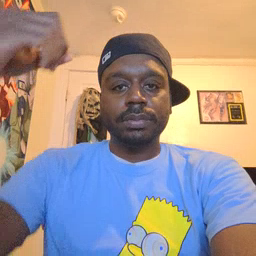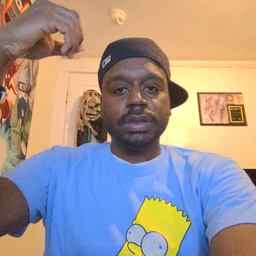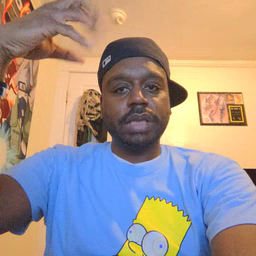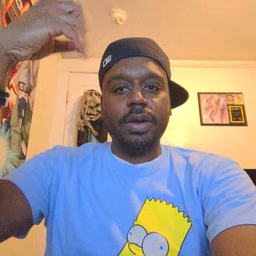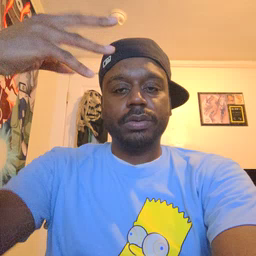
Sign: shower